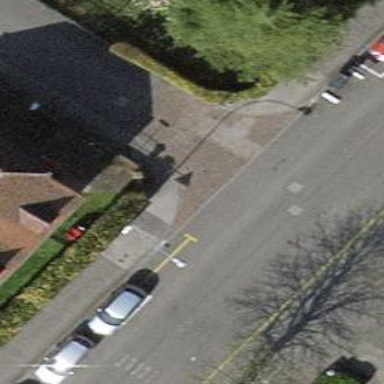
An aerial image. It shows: Asphalt footway with unmarked crossing.